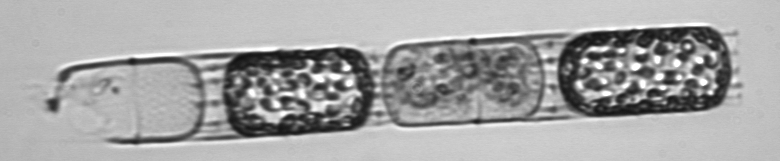
Label: Stephanopyxis